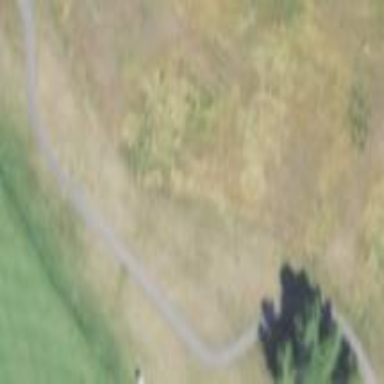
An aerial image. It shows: Golf rough area.